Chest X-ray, AP view. Patient: 58 years old, sex M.
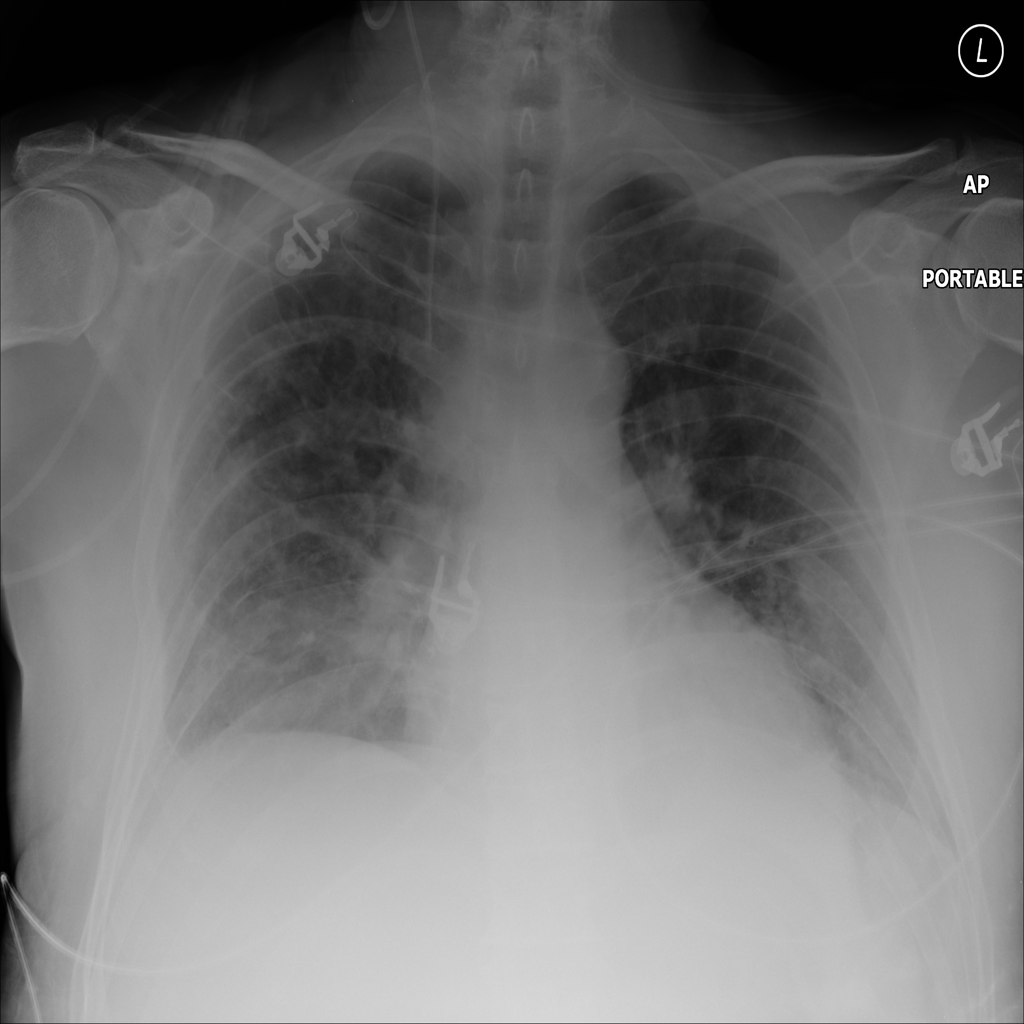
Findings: Infiltration